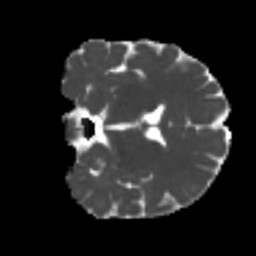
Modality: MD
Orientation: coronal
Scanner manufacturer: siemens
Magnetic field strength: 3 T
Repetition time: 4 s
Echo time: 0.0594 s